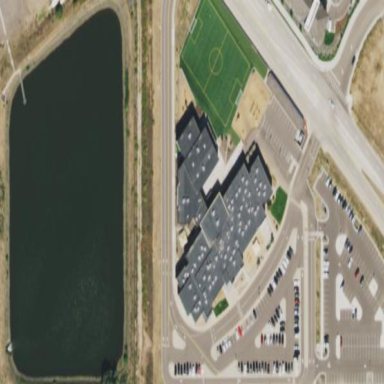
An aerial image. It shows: School.